Aerial crown-view tile of a tropical tree (Barro Colorado Island, Panama), acquired 20250915:
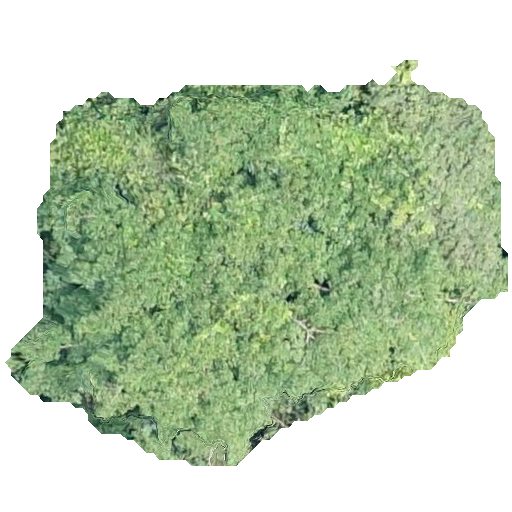
Species: Hura crepitans
GBIF accepted scientific name: Hura crepitans
Crown area: 207.411 m²